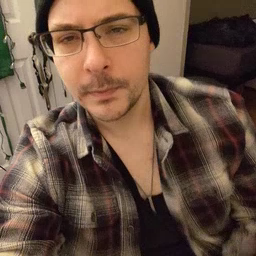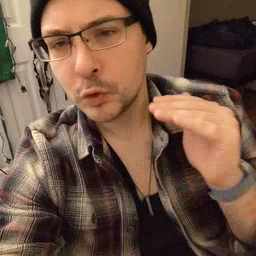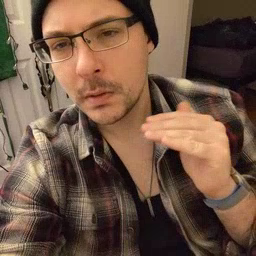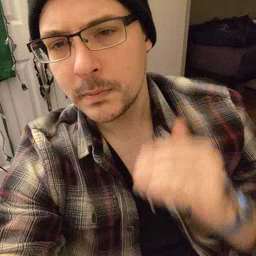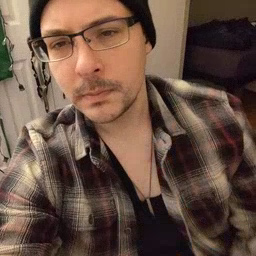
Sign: child